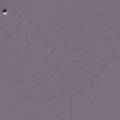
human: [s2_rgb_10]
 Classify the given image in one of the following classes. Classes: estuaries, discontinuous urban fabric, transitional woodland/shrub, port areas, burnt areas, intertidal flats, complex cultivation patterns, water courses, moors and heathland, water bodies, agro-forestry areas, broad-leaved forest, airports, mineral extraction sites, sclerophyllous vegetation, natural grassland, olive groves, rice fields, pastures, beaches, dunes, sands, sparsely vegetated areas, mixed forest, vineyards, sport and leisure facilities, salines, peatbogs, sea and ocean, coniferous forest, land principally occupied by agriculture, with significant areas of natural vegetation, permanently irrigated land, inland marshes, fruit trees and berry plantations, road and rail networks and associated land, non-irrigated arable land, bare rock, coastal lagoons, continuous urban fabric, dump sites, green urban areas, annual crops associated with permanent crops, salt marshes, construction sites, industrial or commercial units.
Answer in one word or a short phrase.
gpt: sea and ocean